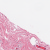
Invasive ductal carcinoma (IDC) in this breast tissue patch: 0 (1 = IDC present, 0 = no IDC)